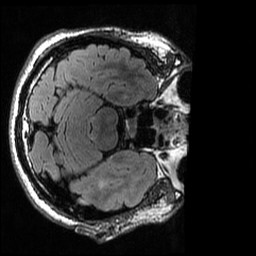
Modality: T2w
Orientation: axial
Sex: male
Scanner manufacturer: ge
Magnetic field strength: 3 T
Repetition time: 6 s
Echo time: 0.1263 s